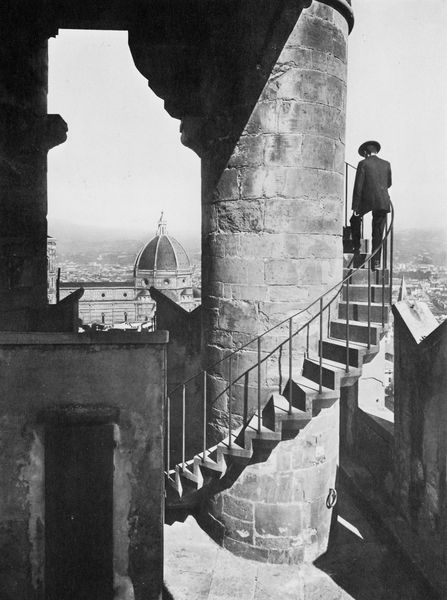
Titel: Dom des alten Schlosses
Künstler: Gebrüder Alinari
Schlagwörter: himmel, mann, schatten, weiß, landschaft, grau, hut, licht, rücken, schwarz, tür, ausblick, anzug, architektur, mensch, stein, kuppel, treppe, aufgang, geländer, foto, fotografie, photographie, burg, dom, schwarzweiß, photo, florenz, wendeltreppe, klettern, aufnahme, alinari